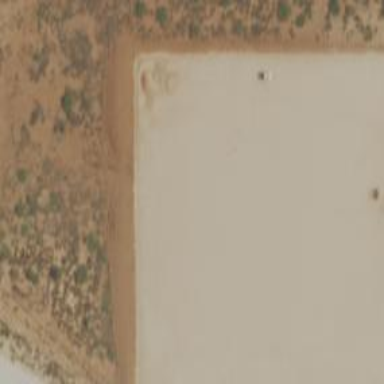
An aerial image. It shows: Wellsite surrounded by sand.